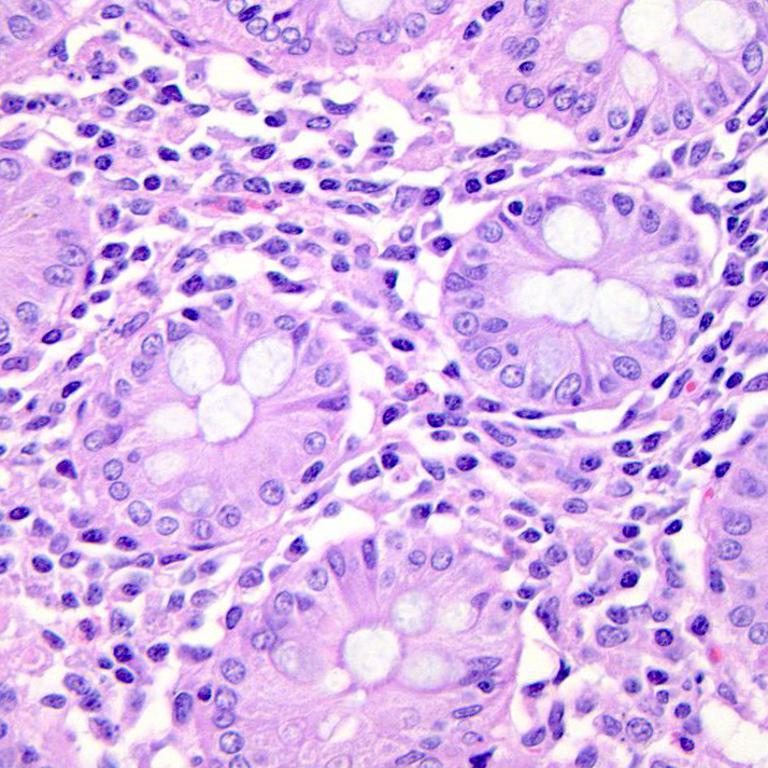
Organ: colon
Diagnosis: benign